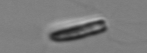
Label: Chrysochromulina